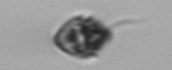
Label: Kryptoperidinium_triquetrum